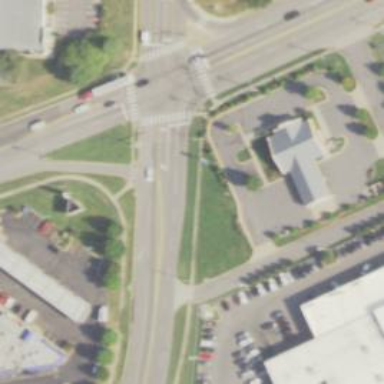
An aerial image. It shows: Marked crossing with zebra markings.